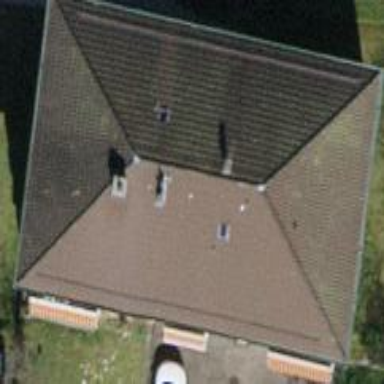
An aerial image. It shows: Hipped-roof building with apartments.